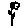
Label: flower